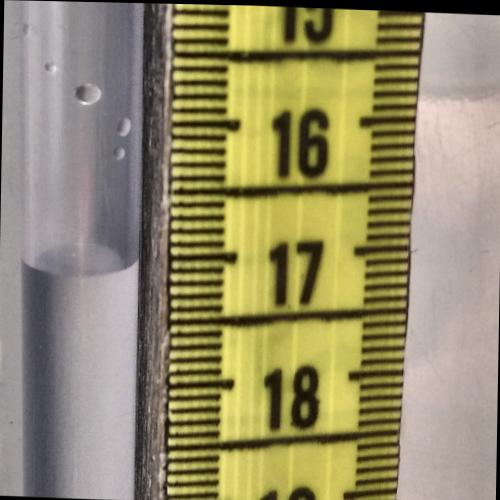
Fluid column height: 17.0 cm